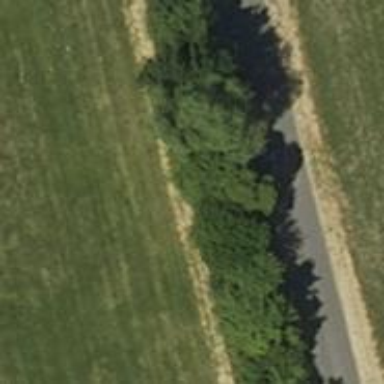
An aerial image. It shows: Passing place on the road.